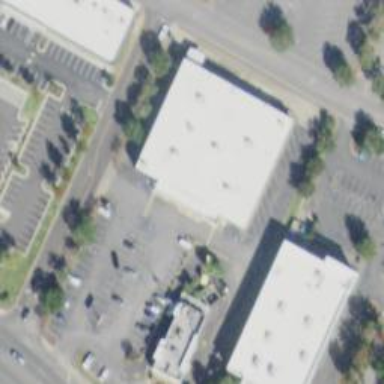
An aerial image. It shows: Parking space.